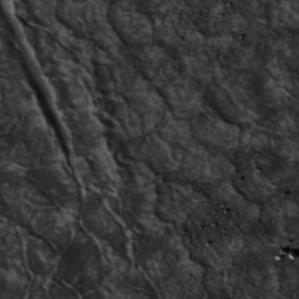
Label: non_frost